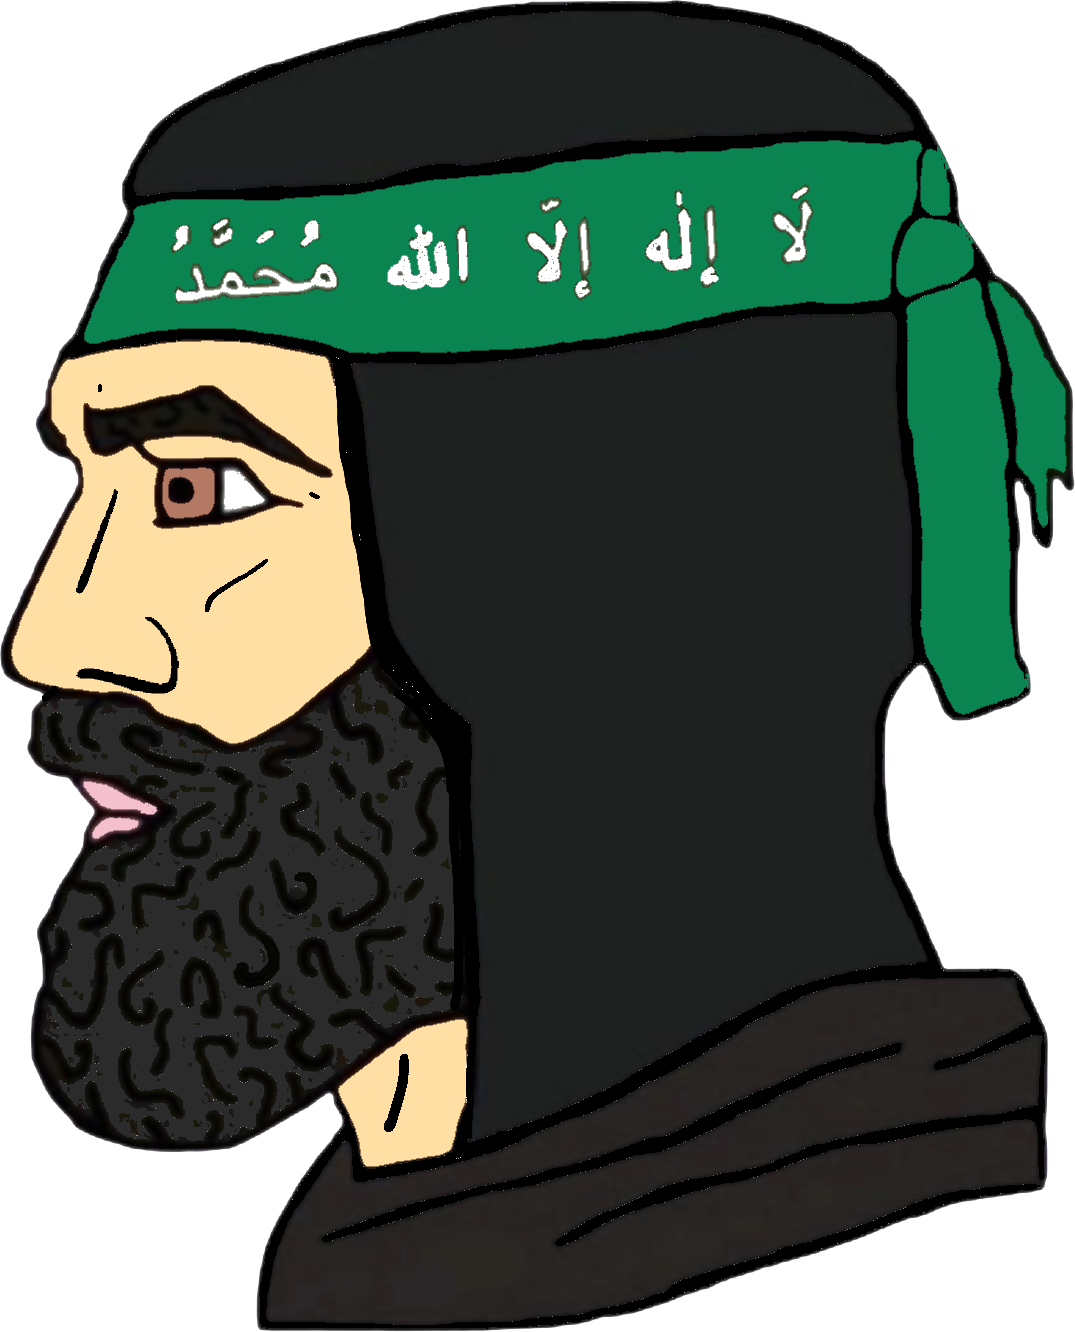
Label: 4_Yes_Chad